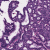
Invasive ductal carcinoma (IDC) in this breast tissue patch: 0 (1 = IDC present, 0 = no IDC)